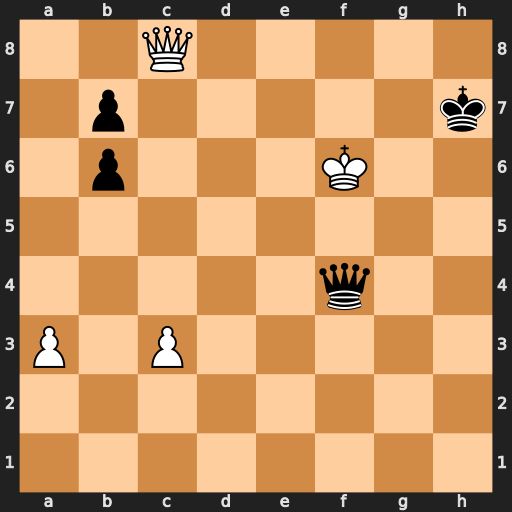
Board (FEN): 2Q5/1p5k/1p3K2/8/5q2/P1P5/8/8
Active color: w
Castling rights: -
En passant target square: -
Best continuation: Qf5+ Qxf5+ Kxf5